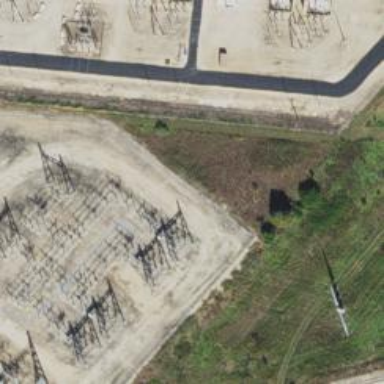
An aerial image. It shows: Switch for power supply.